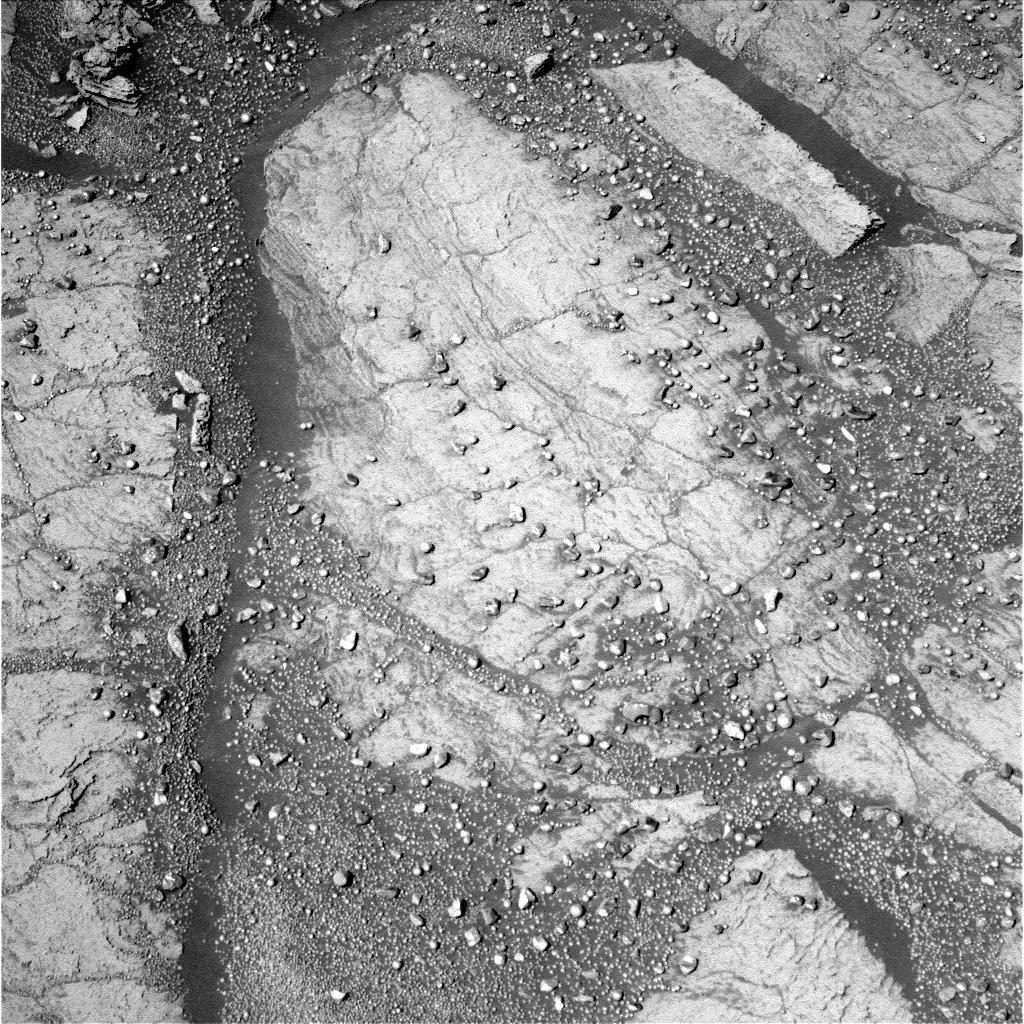
Terrain classes present: Bedrock, Gravel / Sand / Soil